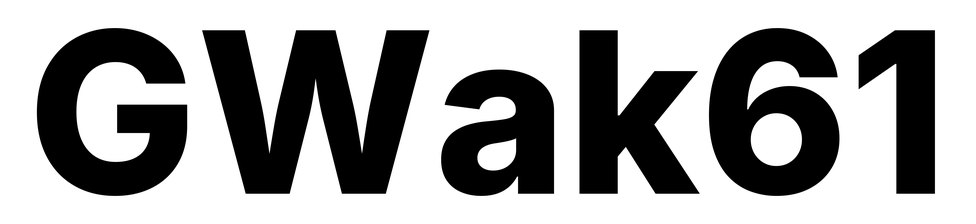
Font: Inter_ExtraBold